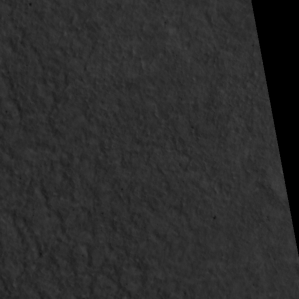
Label: non_frost